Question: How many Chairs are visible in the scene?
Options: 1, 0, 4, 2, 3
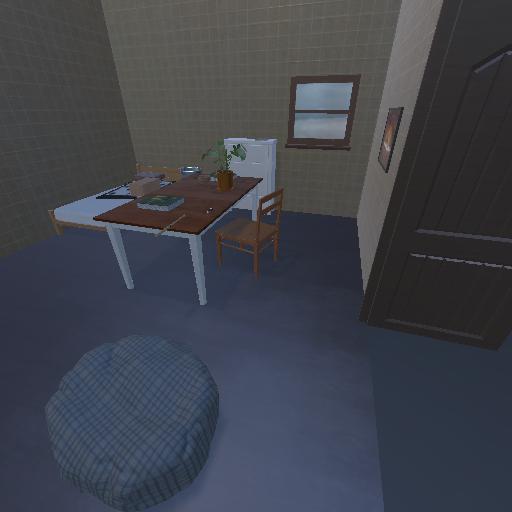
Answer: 1